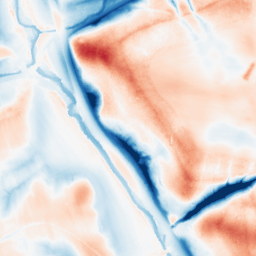
Category: trend_removal
Decomposition family: local_polynomial
Decomposition parameters: window_size: 51
degree: 1
Upsampling method: bspline
Upsampling parameters: scale: 8
Upsampling scale: 8